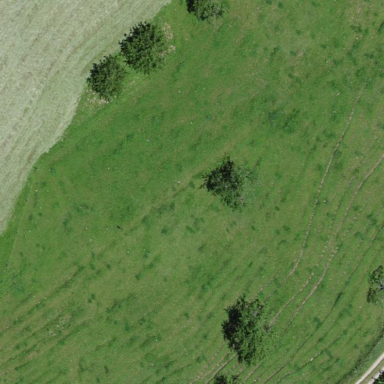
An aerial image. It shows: Orchard.